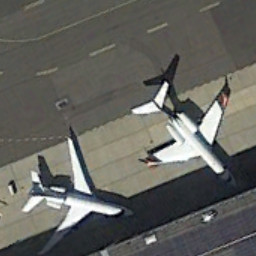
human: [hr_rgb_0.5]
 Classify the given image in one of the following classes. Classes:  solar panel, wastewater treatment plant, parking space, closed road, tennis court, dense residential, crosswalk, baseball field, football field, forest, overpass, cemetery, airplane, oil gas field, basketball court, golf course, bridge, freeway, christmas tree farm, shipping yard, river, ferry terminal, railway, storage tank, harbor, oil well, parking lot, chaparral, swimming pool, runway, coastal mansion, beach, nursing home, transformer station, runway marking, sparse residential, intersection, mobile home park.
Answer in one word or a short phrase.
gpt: airplane